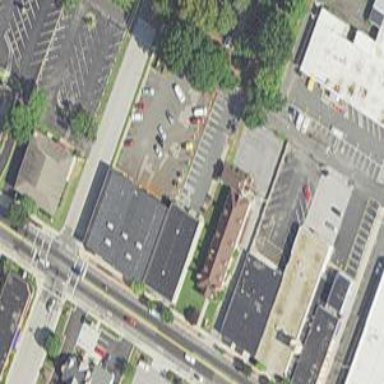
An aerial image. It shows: Pharmacy providing healthcare services.